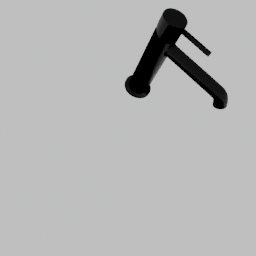
Label: appliances